Field crop: tomato
Growth stage: 1
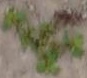
Species: portulaca